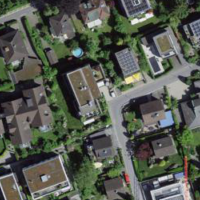
EUNIS habitat code: 54
Species observed at this site:
Sinapis alba